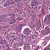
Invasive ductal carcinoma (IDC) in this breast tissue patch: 1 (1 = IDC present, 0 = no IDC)